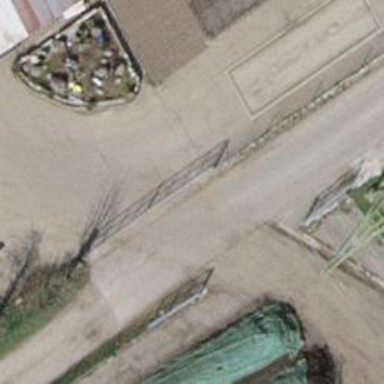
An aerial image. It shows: Gate.